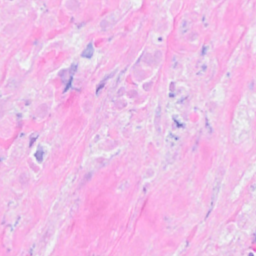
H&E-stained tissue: Breast